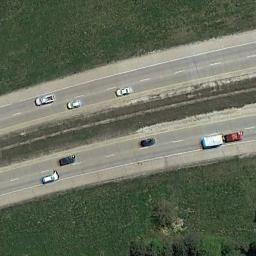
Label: freeway